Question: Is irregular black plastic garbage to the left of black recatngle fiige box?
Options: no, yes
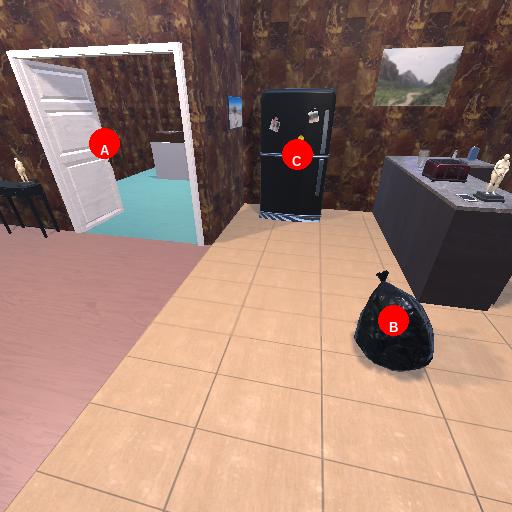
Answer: no